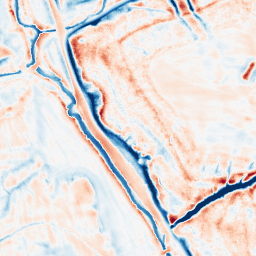
Category: edge_preserving
Decomposition family: bilateral
Decomposition parameters: d: 21
sigma_color: 150
sigma_space: 100
Upsampling method: sinc_blackman
Upsampling parameters: scale: 2
kernel_size: 16
Upsampling scale: 2